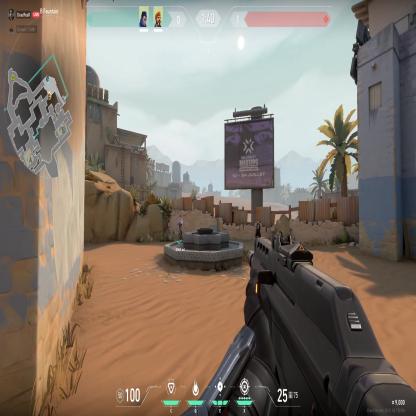
Label: teammate